Field crop: tomato
Growth stage: 1
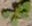
Species: solanum